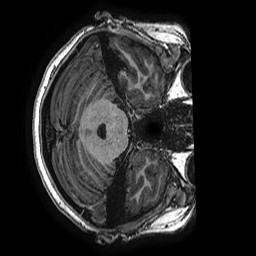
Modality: T1w
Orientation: axial
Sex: female
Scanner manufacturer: ge
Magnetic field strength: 3 T
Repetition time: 0.007644 s
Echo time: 0.003468 s